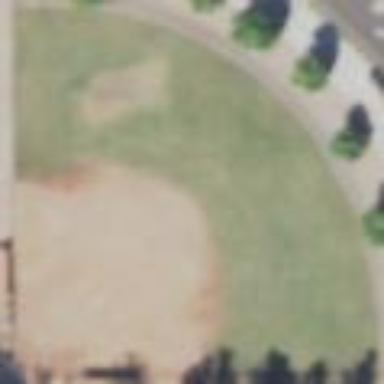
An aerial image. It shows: Softball pitch for leisure and sport activities.